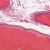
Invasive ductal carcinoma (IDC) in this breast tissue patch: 0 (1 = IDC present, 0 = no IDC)